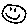
Label: smiley face